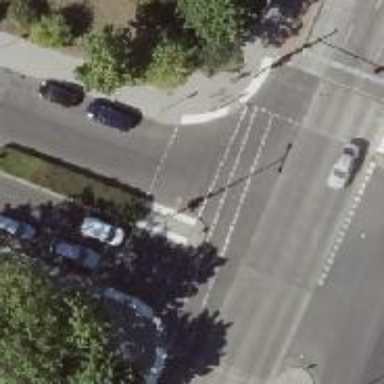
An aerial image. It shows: Road crossing with traffic signals.